Interaction volume radius: 5 \u00c5
Interaction volume height: 25 \u00c5
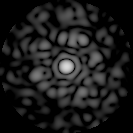
Disorder parameter: 0.869